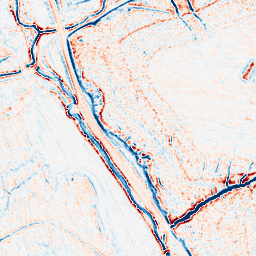
Category: edge_preserving
Decomposition family: bilateral
Decomposition parameters: d: 9
sigma_color: 100
sigma_space: 25
Upsampling method: sinc_hamming
Upsampling parameters: scale: 4
kernel_size: 8
Upsampling scale: 4